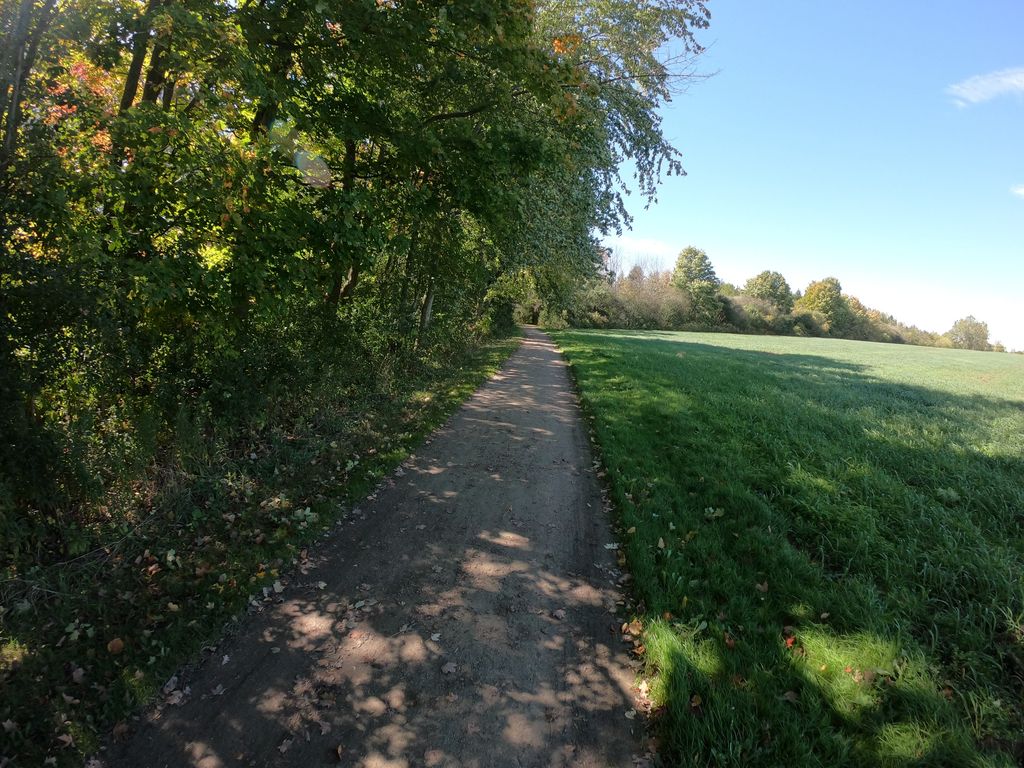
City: kitchener-waterloo